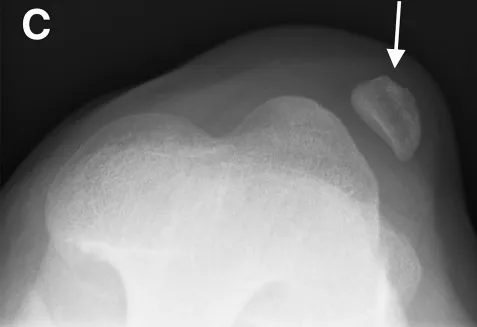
(D) Radiograph of the left elbow of patient III:1 shows posteriorly dislocated radial head (arrow).
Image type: radiology (x_ray)